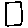
Label: square